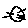
Label: cat